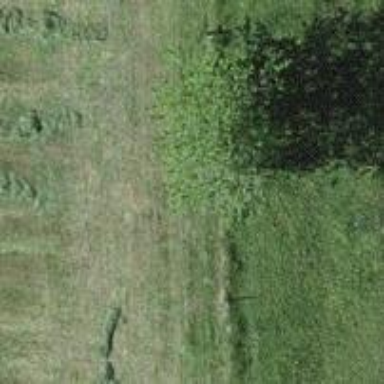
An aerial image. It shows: Path with grass surface. The track type is grade 5.